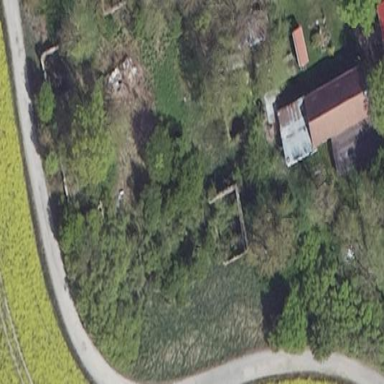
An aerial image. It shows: Ruins of building.